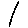
Label: line